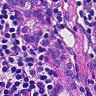
Metastatic tissue present: yes